Question: Here is the template data file: <URL>
I'm trying to make 8 of the 10 columns of a table to only take up exactly the minimum width that they need to, based on the text, respecting the padding and column headers.
In the example image, I want all but the 4th and 9th columns to take up the minimum width. Technically, there are 9 column headers, and the last one has a colspan of 2. The last header is a span3. I'd like the percentage column to take up the least width that is needed, and let the progress bar or the pass/view/fail buttons take up the rest.
Column 4 is set up to replace overflowed text with an ellipsis.
Example image:

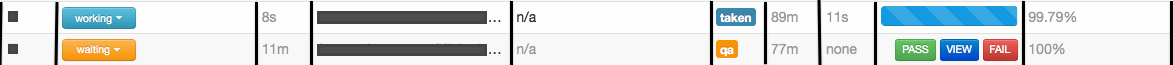
Answer: There is a trick that involves setting some cells to a very small width, and then applying a 'white-space: nowrap' property:
'''
<table>
<tr>
<td class="min">id</td>
<td class="min">tiny</td>
<td>Fills space</td>
<td>Fills space</td>
<td class="min">123</td>
<td class="min">small</td>
<td>Fills space, wider</td>
<td>Fills space</td>
<td class="min">thin</td>
</tr>
</table>
'''
'''
td {
width: auto;
}
td.min {
width: 1%;
white-space: nowrap;
}
'''
<URL>
As you can also see in the above fiddle, 'nowrap' forces the table cell to prevent any line-breaks, and thus align its width to the smallest possible.
NOTE: If you have a 'thead', you want to apply the 'td''s stylings to 'th' as well.
---
## UPDATE #1: Ellipsis (...)
To automatically collapse a longer column into ellipses, the <URL> is what you are likely looking for:
'''
td.cell-collapse {
max-width: 200px;
overflow: hidden;
text-overflow: ellipsis;
}
'''
<URL>
This also requires 'overflow' set to 'hidden', as well as a 'width' or 'max-width' with a fixed value. Add the 'cell-collapse' class to cells whose width you would like to limit.
---
## UPDATE #2: Handling Bootstrap
Bootstrap's 'table' class sets 'width: 100%;' which will mess up this approach. You can fix that with 'table { width: inherit !important; }'
<URL>
NOTE: The tables in this approach already have full width because table cells already have 'width: auto;'.
---
<URL>